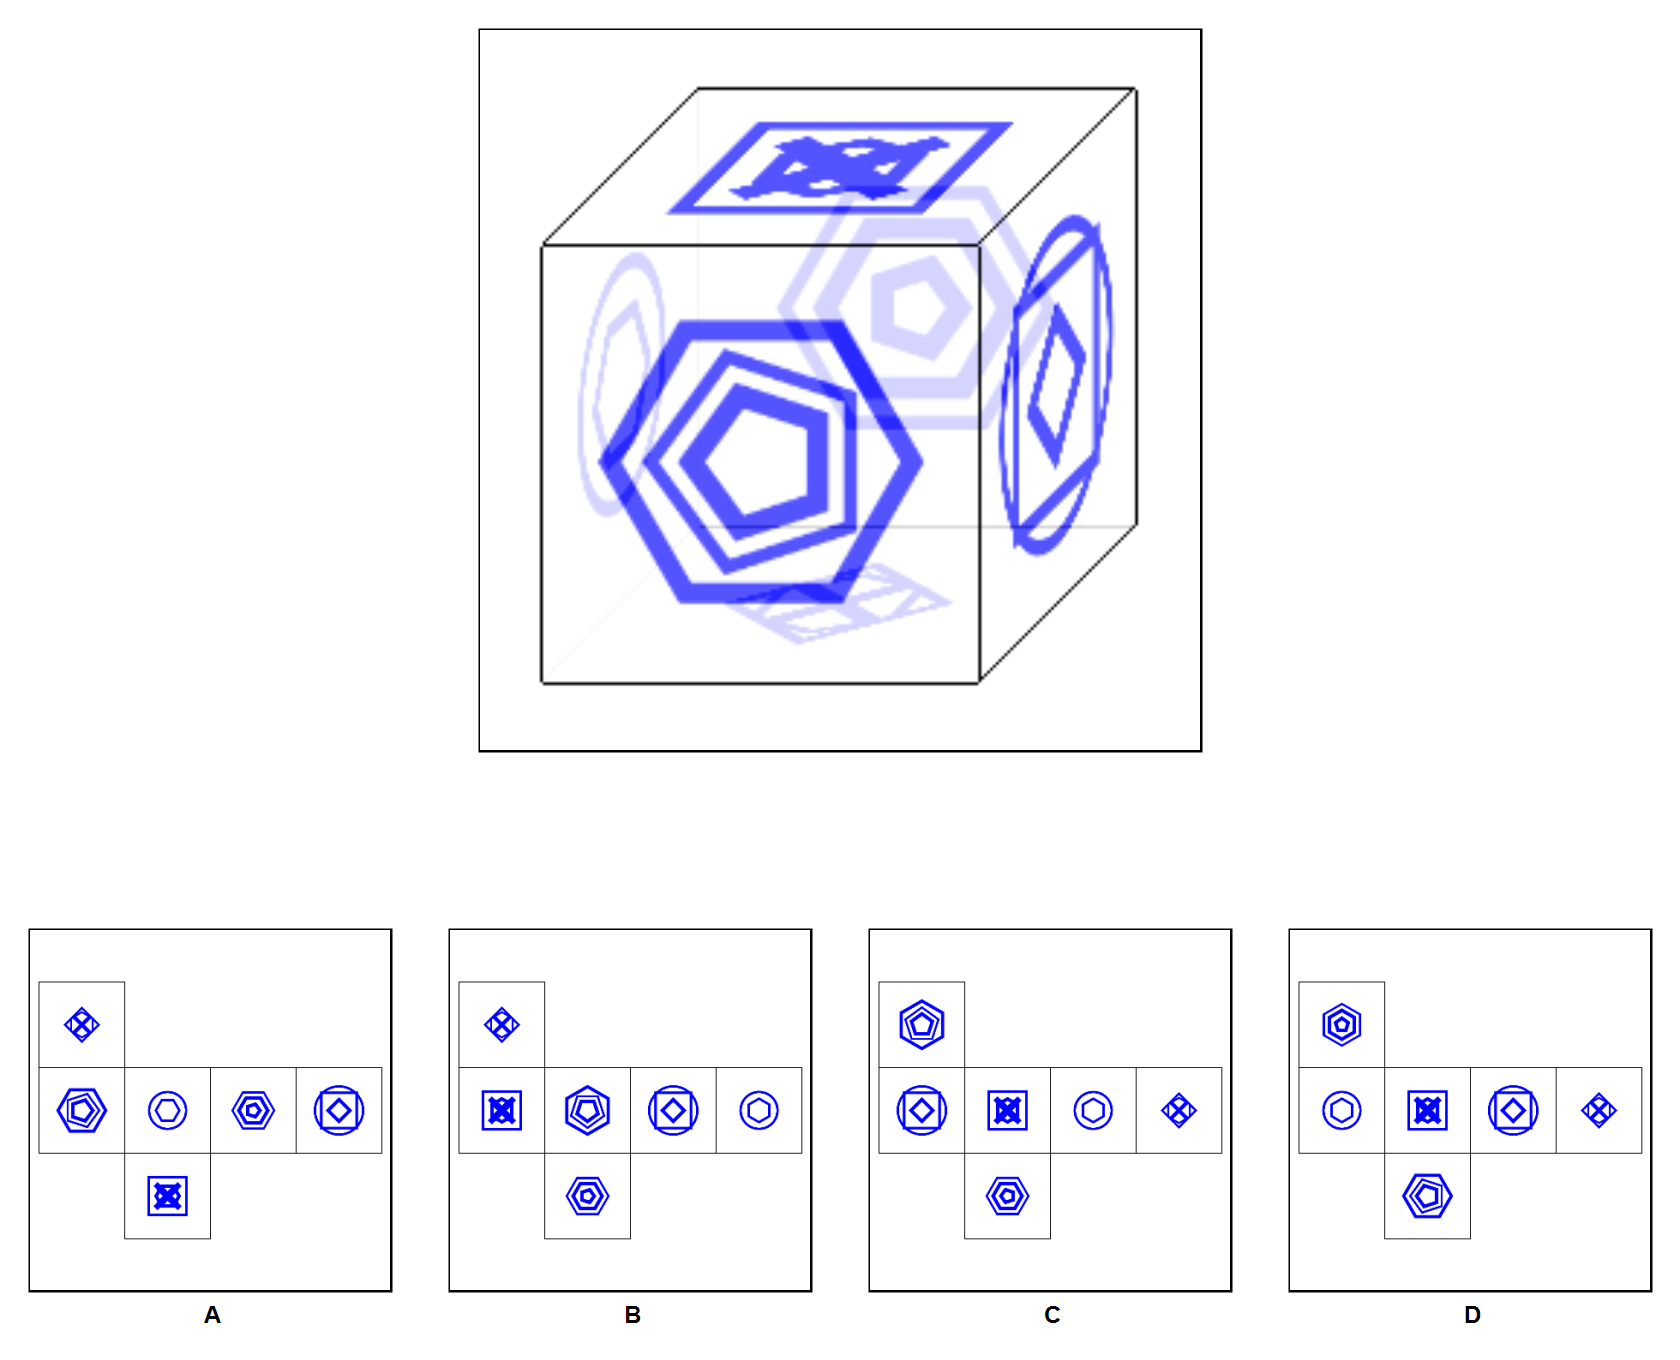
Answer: B